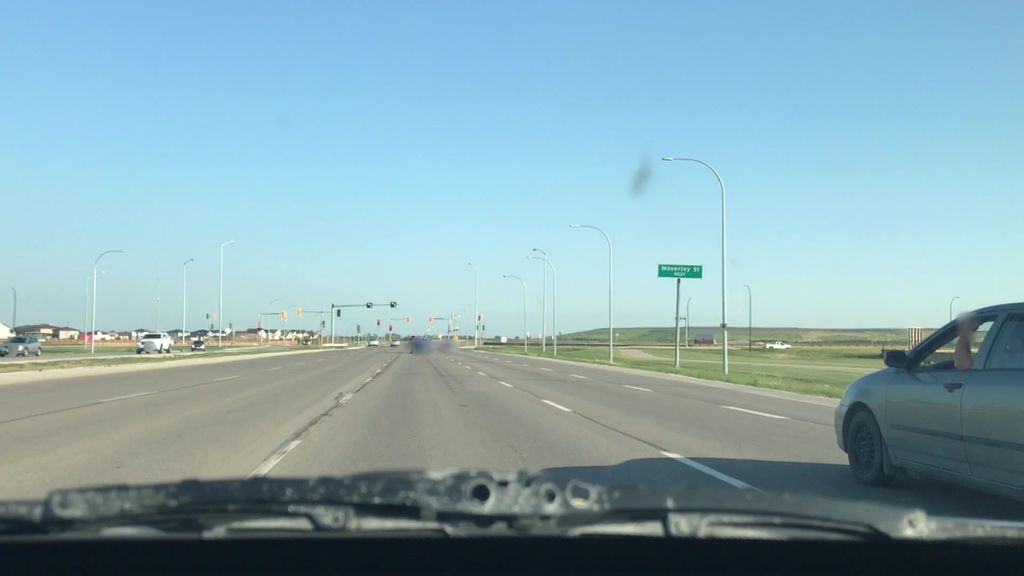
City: winnipeg